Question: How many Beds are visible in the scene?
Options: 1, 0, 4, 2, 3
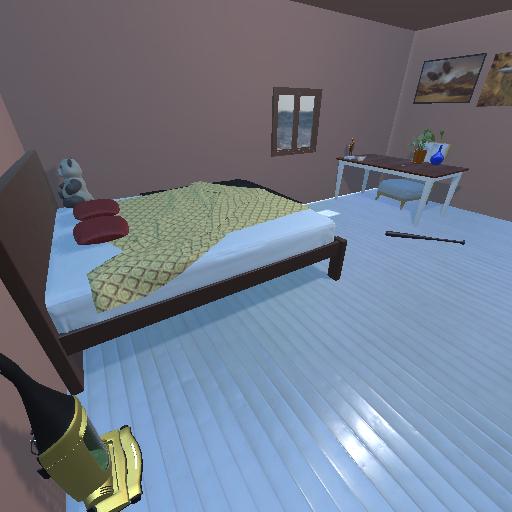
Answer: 1